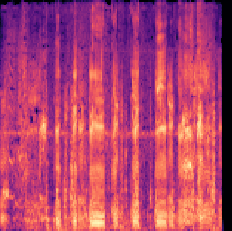
Sound class: Pig